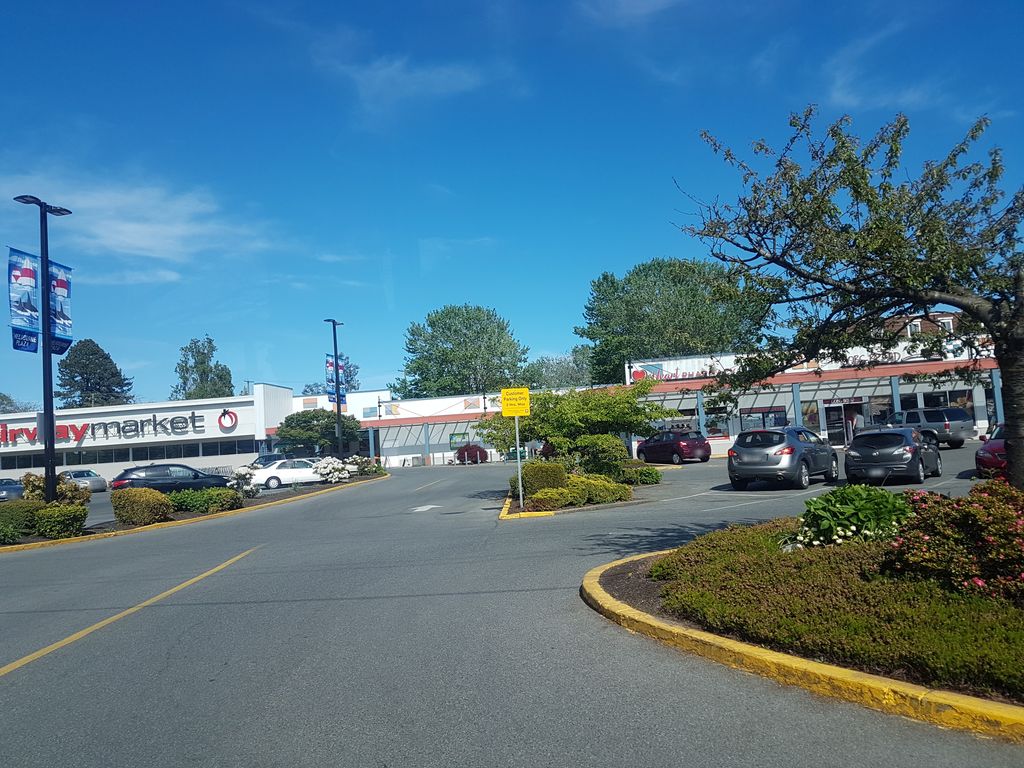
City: victoria